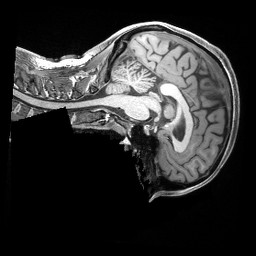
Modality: T1w
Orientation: sagittal
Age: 44
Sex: female
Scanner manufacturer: siemens
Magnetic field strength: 3 T
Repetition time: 2.4 s
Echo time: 0.00228 s